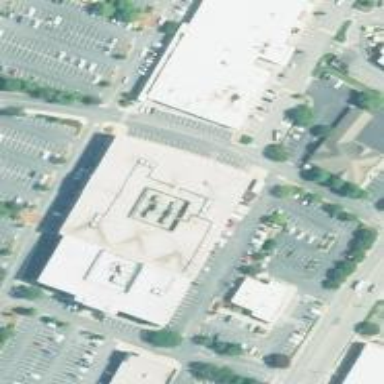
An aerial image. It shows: Department store building.